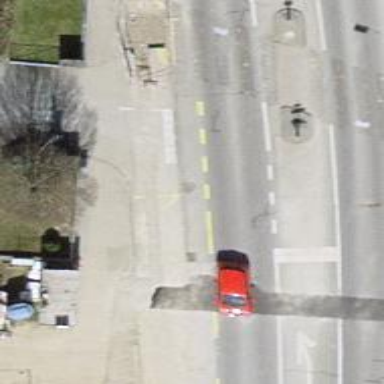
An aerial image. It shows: Bus stop with sheltered platform for public transport.